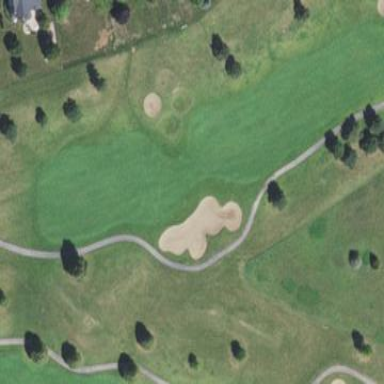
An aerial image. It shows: Golf fairway surrounded by grass.